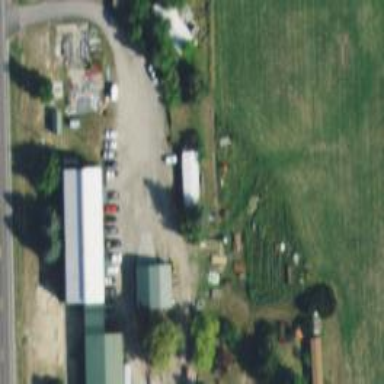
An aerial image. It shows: Veterinary facility.